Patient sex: M
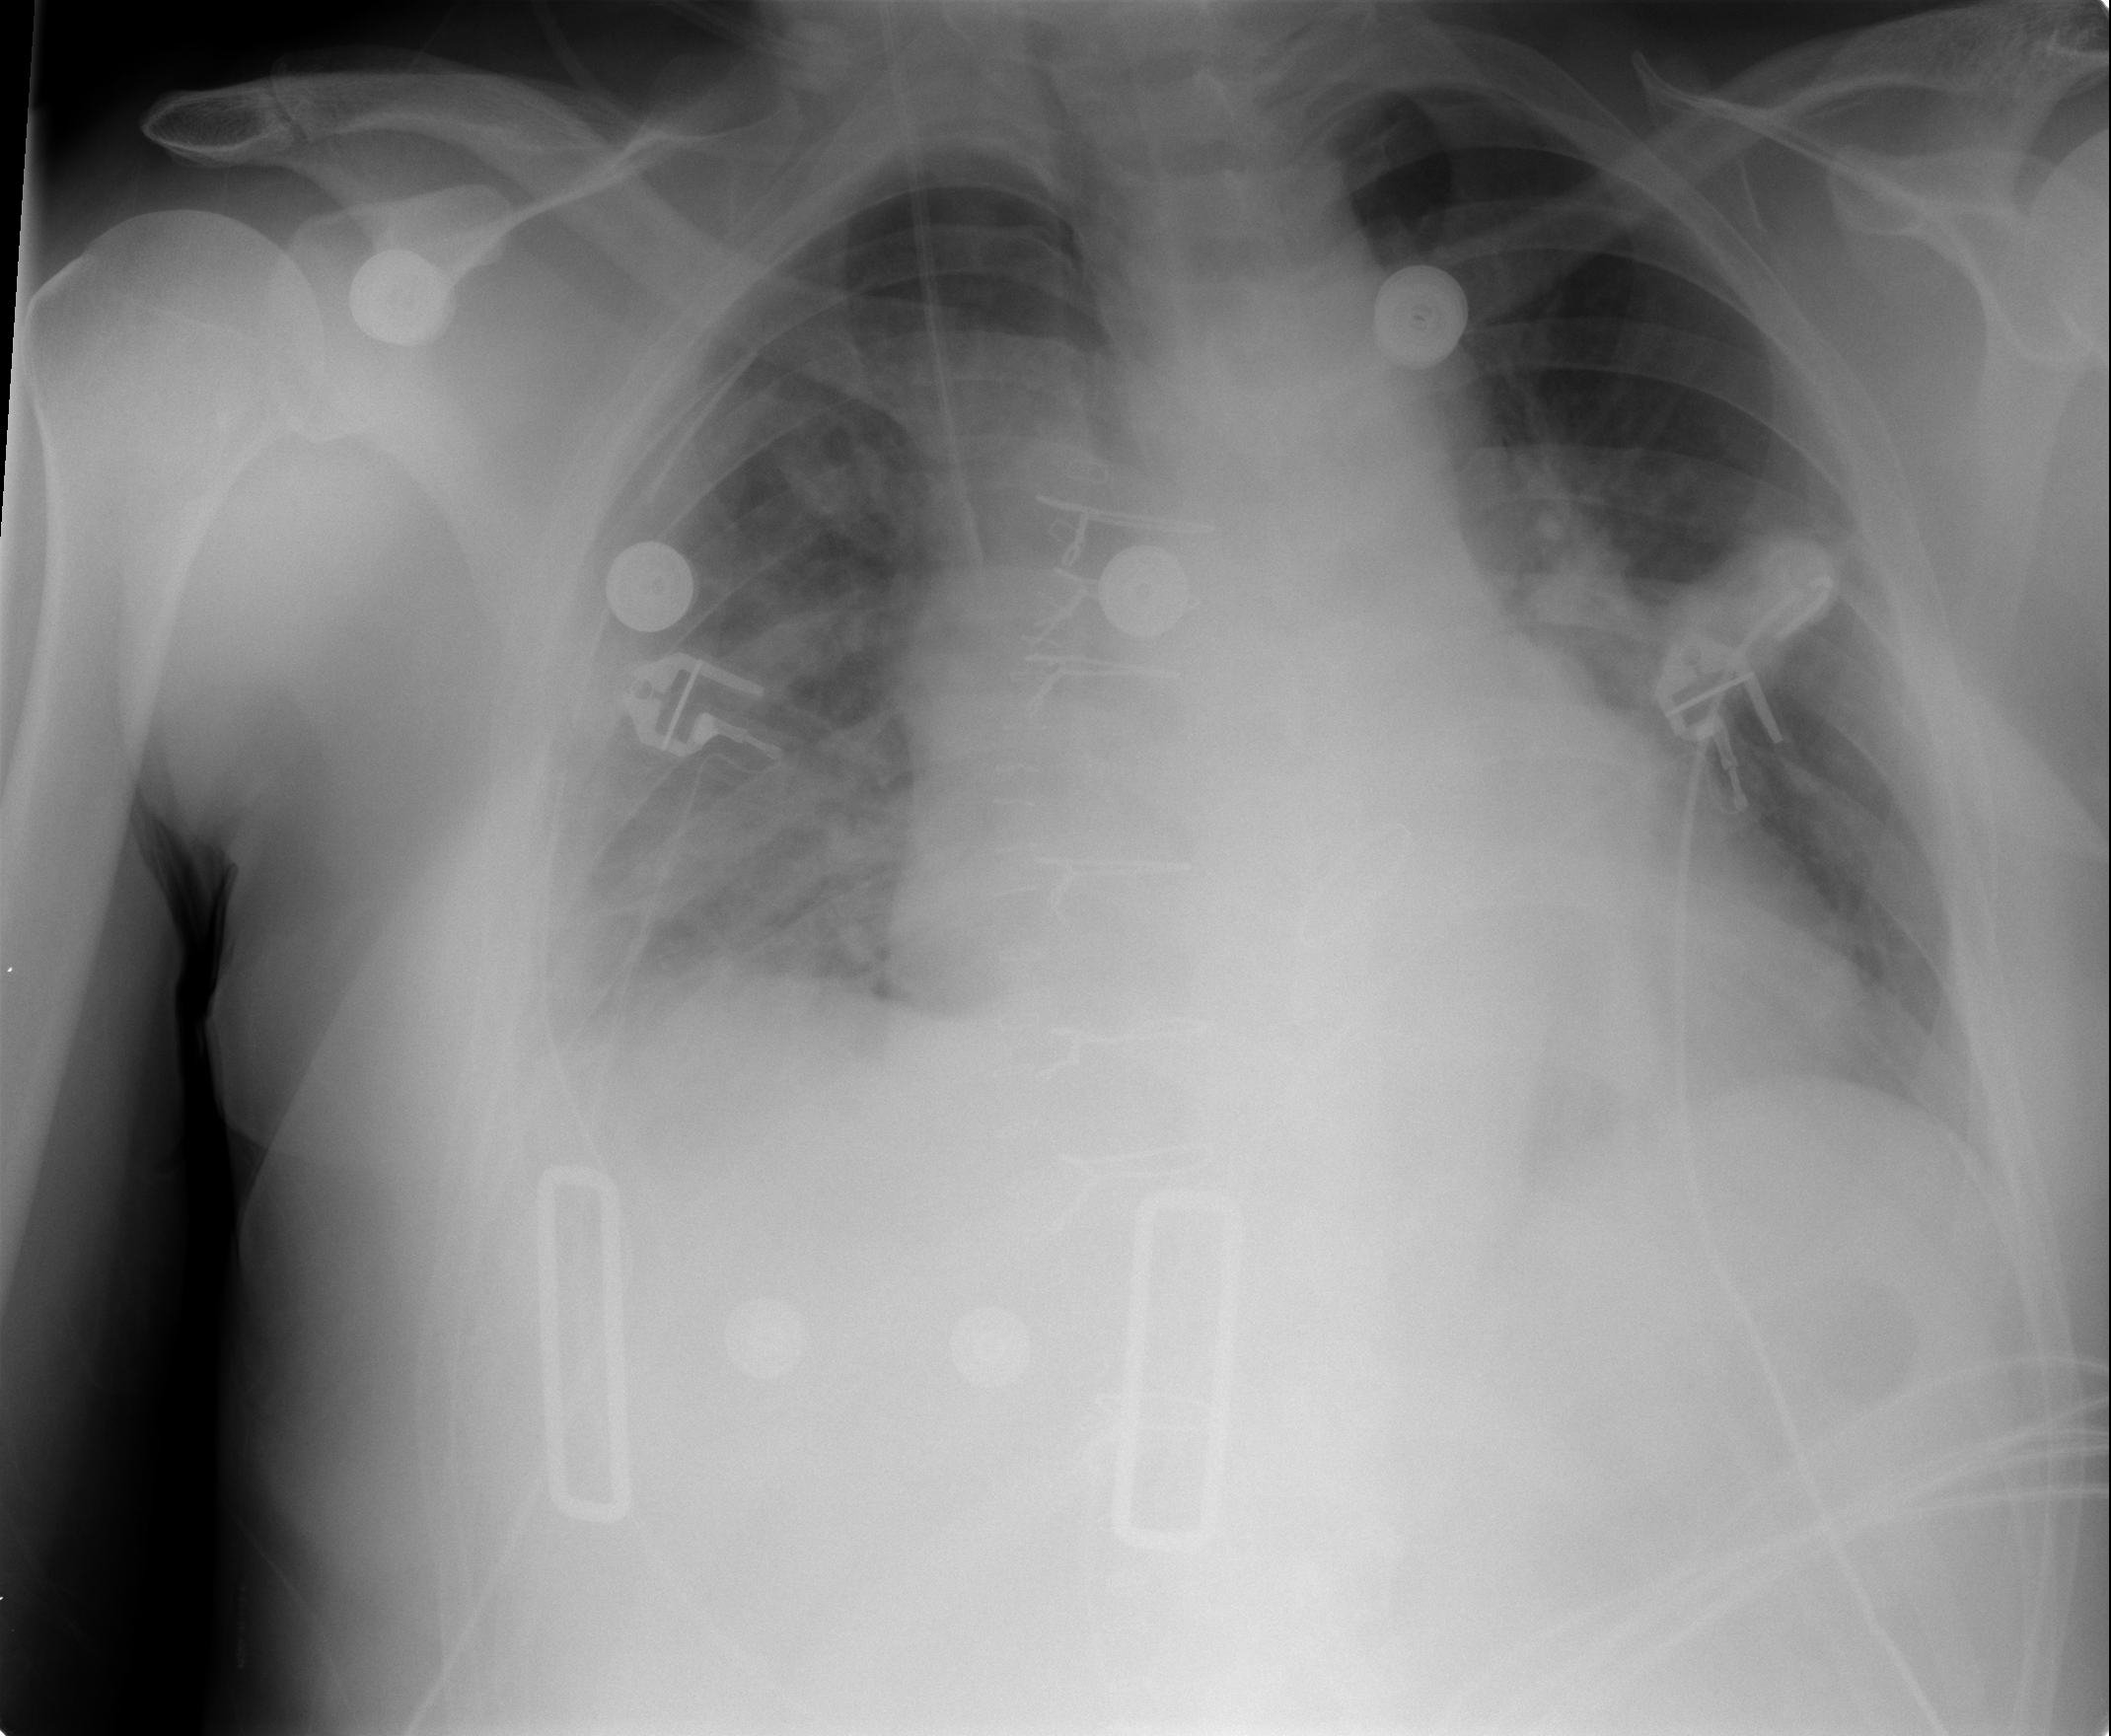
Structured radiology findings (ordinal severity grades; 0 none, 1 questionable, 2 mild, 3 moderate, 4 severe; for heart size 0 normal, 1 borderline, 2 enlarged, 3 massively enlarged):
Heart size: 1
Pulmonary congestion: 0
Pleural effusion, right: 2
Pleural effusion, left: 0
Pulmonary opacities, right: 2
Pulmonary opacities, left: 0
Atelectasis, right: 2
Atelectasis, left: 0